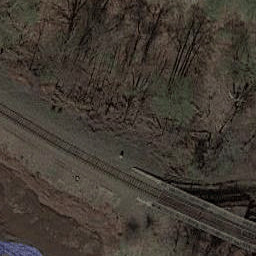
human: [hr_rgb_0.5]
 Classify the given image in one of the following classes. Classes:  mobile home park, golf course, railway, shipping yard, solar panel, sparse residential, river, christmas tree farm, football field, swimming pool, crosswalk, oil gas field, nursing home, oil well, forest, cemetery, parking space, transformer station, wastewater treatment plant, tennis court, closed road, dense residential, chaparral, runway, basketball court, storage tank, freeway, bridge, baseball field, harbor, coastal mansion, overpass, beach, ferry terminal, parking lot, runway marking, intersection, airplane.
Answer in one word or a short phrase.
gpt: railway